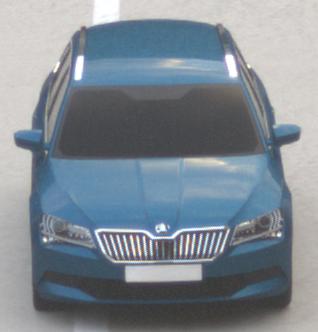
Make: Skoda
Model: Superb Combi 1.4 TSI
Detailed model: Superb (III) Combi
Model produced from: 2015/09
Model produced until: 2018/06
Doors: 5
Color: blue
Road condition: dry road
Daytime: sunrise or sunset
Contrast: low contrast